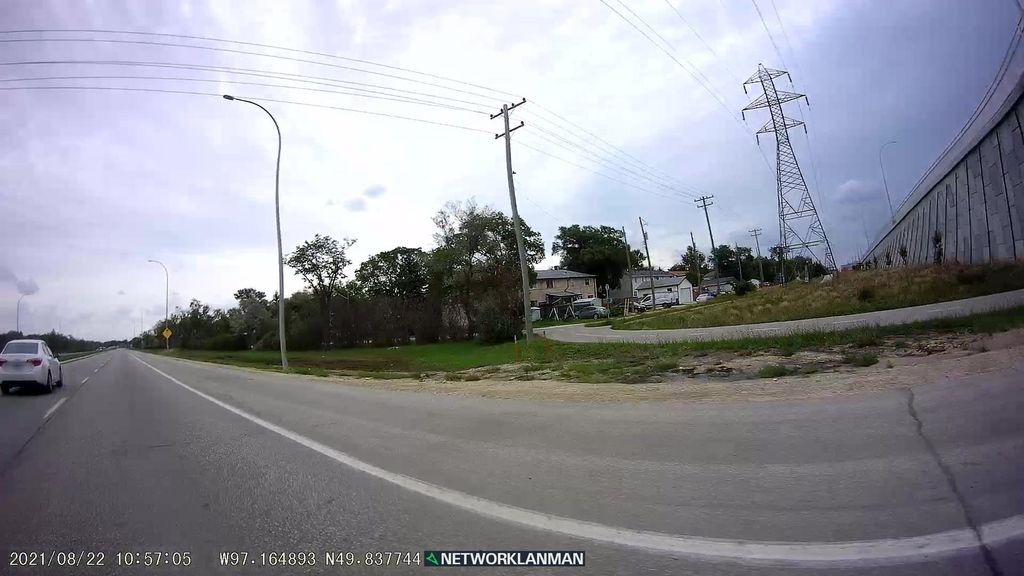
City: winnipeg